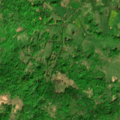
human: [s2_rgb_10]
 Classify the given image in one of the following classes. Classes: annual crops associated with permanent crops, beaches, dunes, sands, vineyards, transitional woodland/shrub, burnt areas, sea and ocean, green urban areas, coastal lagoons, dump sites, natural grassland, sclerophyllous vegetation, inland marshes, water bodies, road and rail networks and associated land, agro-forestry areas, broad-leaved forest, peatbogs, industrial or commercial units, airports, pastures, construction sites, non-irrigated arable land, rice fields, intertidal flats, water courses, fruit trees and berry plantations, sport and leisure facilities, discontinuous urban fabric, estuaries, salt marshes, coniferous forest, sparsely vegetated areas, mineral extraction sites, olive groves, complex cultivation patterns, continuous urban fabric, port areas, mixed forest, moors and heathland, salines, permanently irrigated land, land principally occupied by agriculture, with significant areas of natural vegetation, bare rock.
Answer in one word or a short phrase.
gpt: land principally occupied by agriculture, with significant areas of natural vegetation, broad-leaved forest